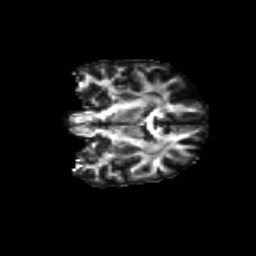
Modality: FA
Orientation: coronal
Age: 24
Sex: female
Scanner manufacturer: siemens
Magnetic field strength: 3 T
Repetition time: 8.6 s
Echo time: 0.095 s